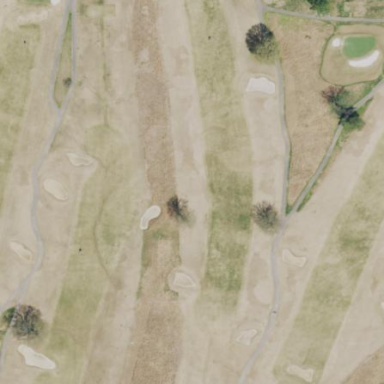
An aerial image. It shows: Golf fairway surrounded by grass.